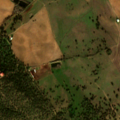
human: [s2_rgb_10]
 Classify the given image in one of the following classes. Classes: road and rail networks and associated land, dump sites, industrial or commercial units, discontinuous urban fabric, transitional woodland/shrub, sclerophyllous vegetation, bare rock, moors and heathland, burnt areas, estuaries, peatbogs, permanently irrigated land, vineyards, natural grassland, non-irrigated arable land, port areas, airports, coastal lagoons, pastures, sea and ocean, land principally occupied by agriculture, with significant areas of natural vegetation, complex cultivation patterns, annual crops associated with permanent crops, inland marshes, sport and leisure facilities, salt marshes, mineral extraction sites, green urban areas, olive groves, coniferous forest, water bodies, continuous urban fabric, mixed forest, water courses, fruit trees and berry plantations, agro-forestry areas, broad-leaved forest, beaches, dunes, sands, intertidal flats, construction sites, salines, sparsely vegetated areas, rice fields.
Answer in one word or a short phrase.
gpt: non-irrigated arable land, permanently irrigated land, complex cultivation patterns, agro-forestry areas